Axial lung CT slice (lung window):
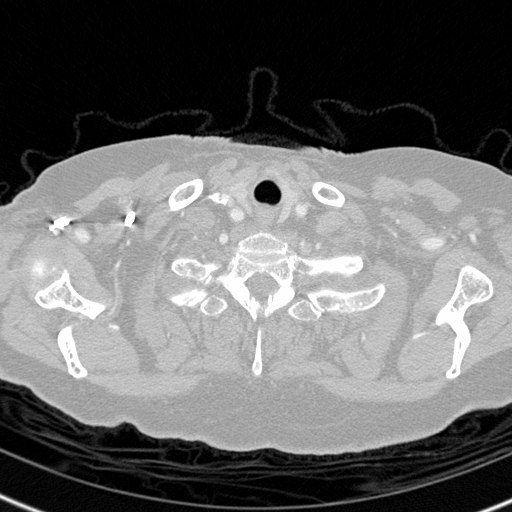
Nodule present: no